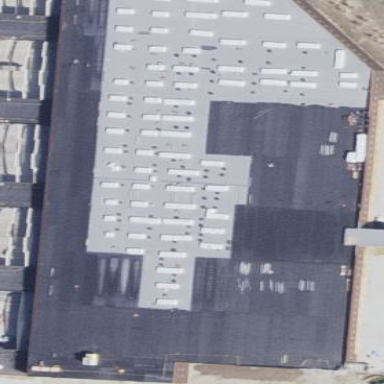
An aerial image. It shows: Warehouse.